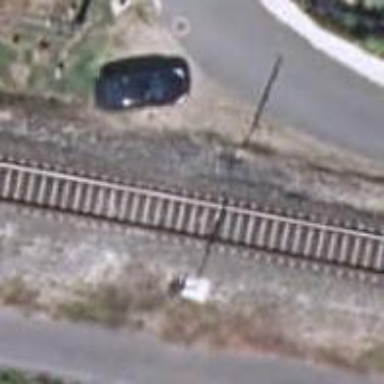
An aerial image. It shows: Railway crossing.